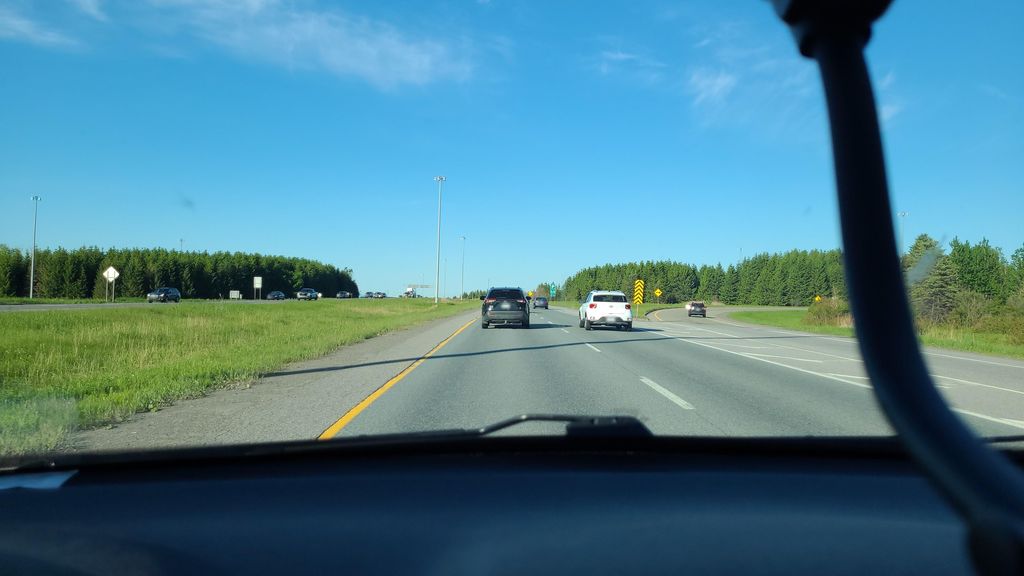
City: quebec_city